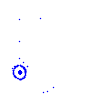
Particle: proton